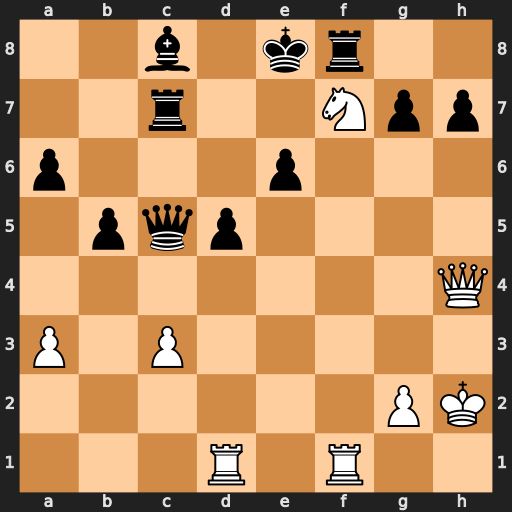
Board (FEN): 2b1kr2/2r2Npp/p3p3/1pqp4/7Q/P1P5/6PK/3R1R2
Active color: w
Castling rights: -
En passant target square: -
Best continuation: Qd8#